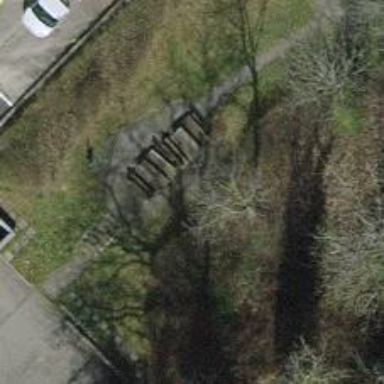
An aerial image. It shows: Picnic table located in leisure land area.